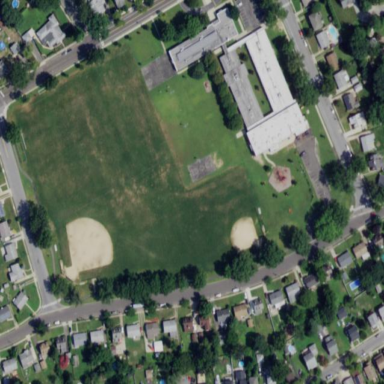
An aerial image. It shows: School.